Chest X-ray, AP view. Patient: 46 years old, sex M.
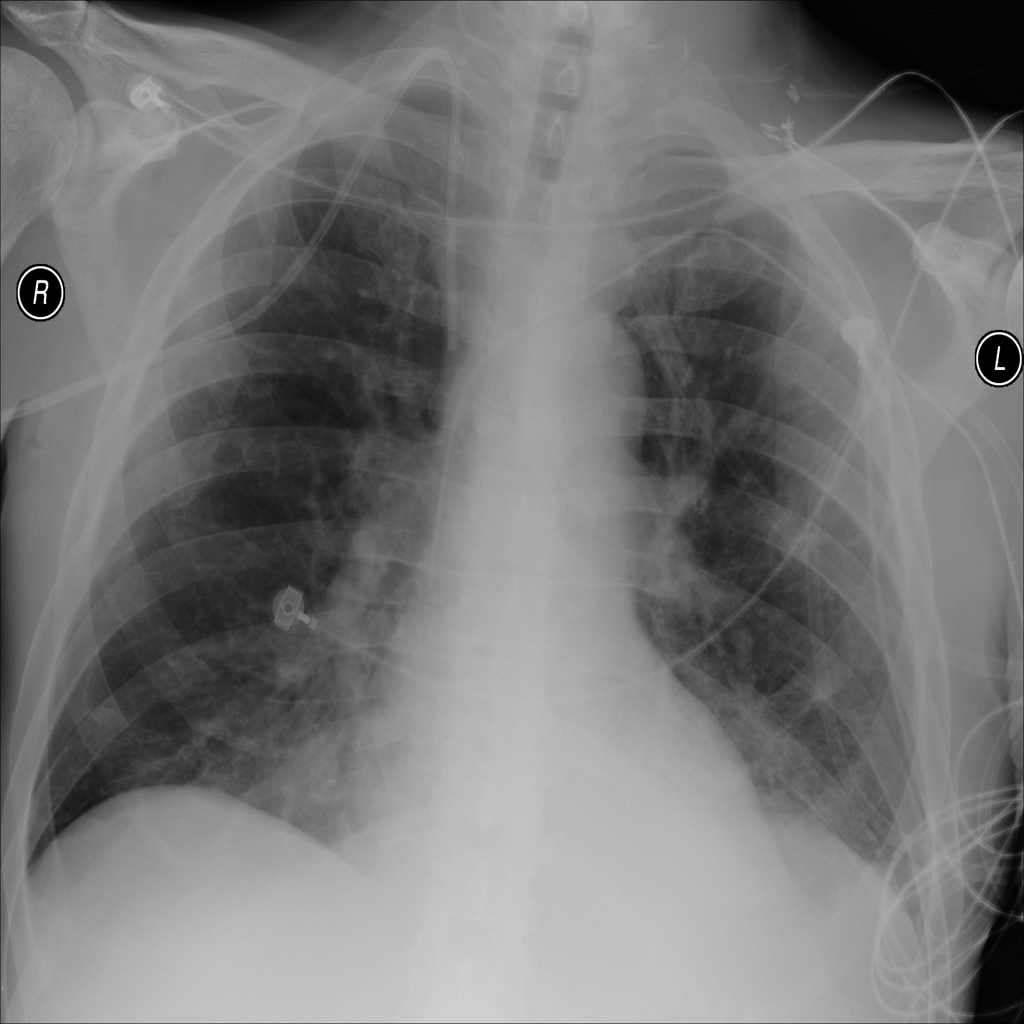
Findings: Infiltration